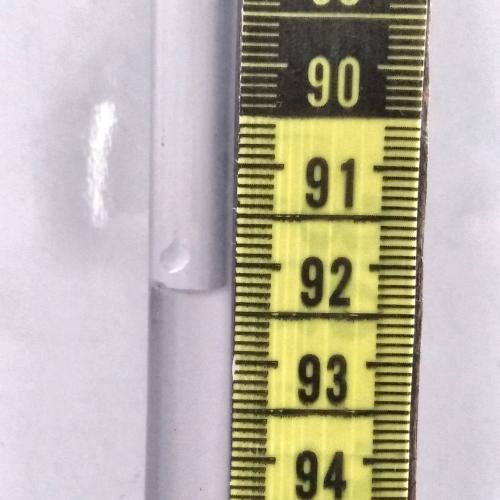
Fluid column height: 92.3 cm